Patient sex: F
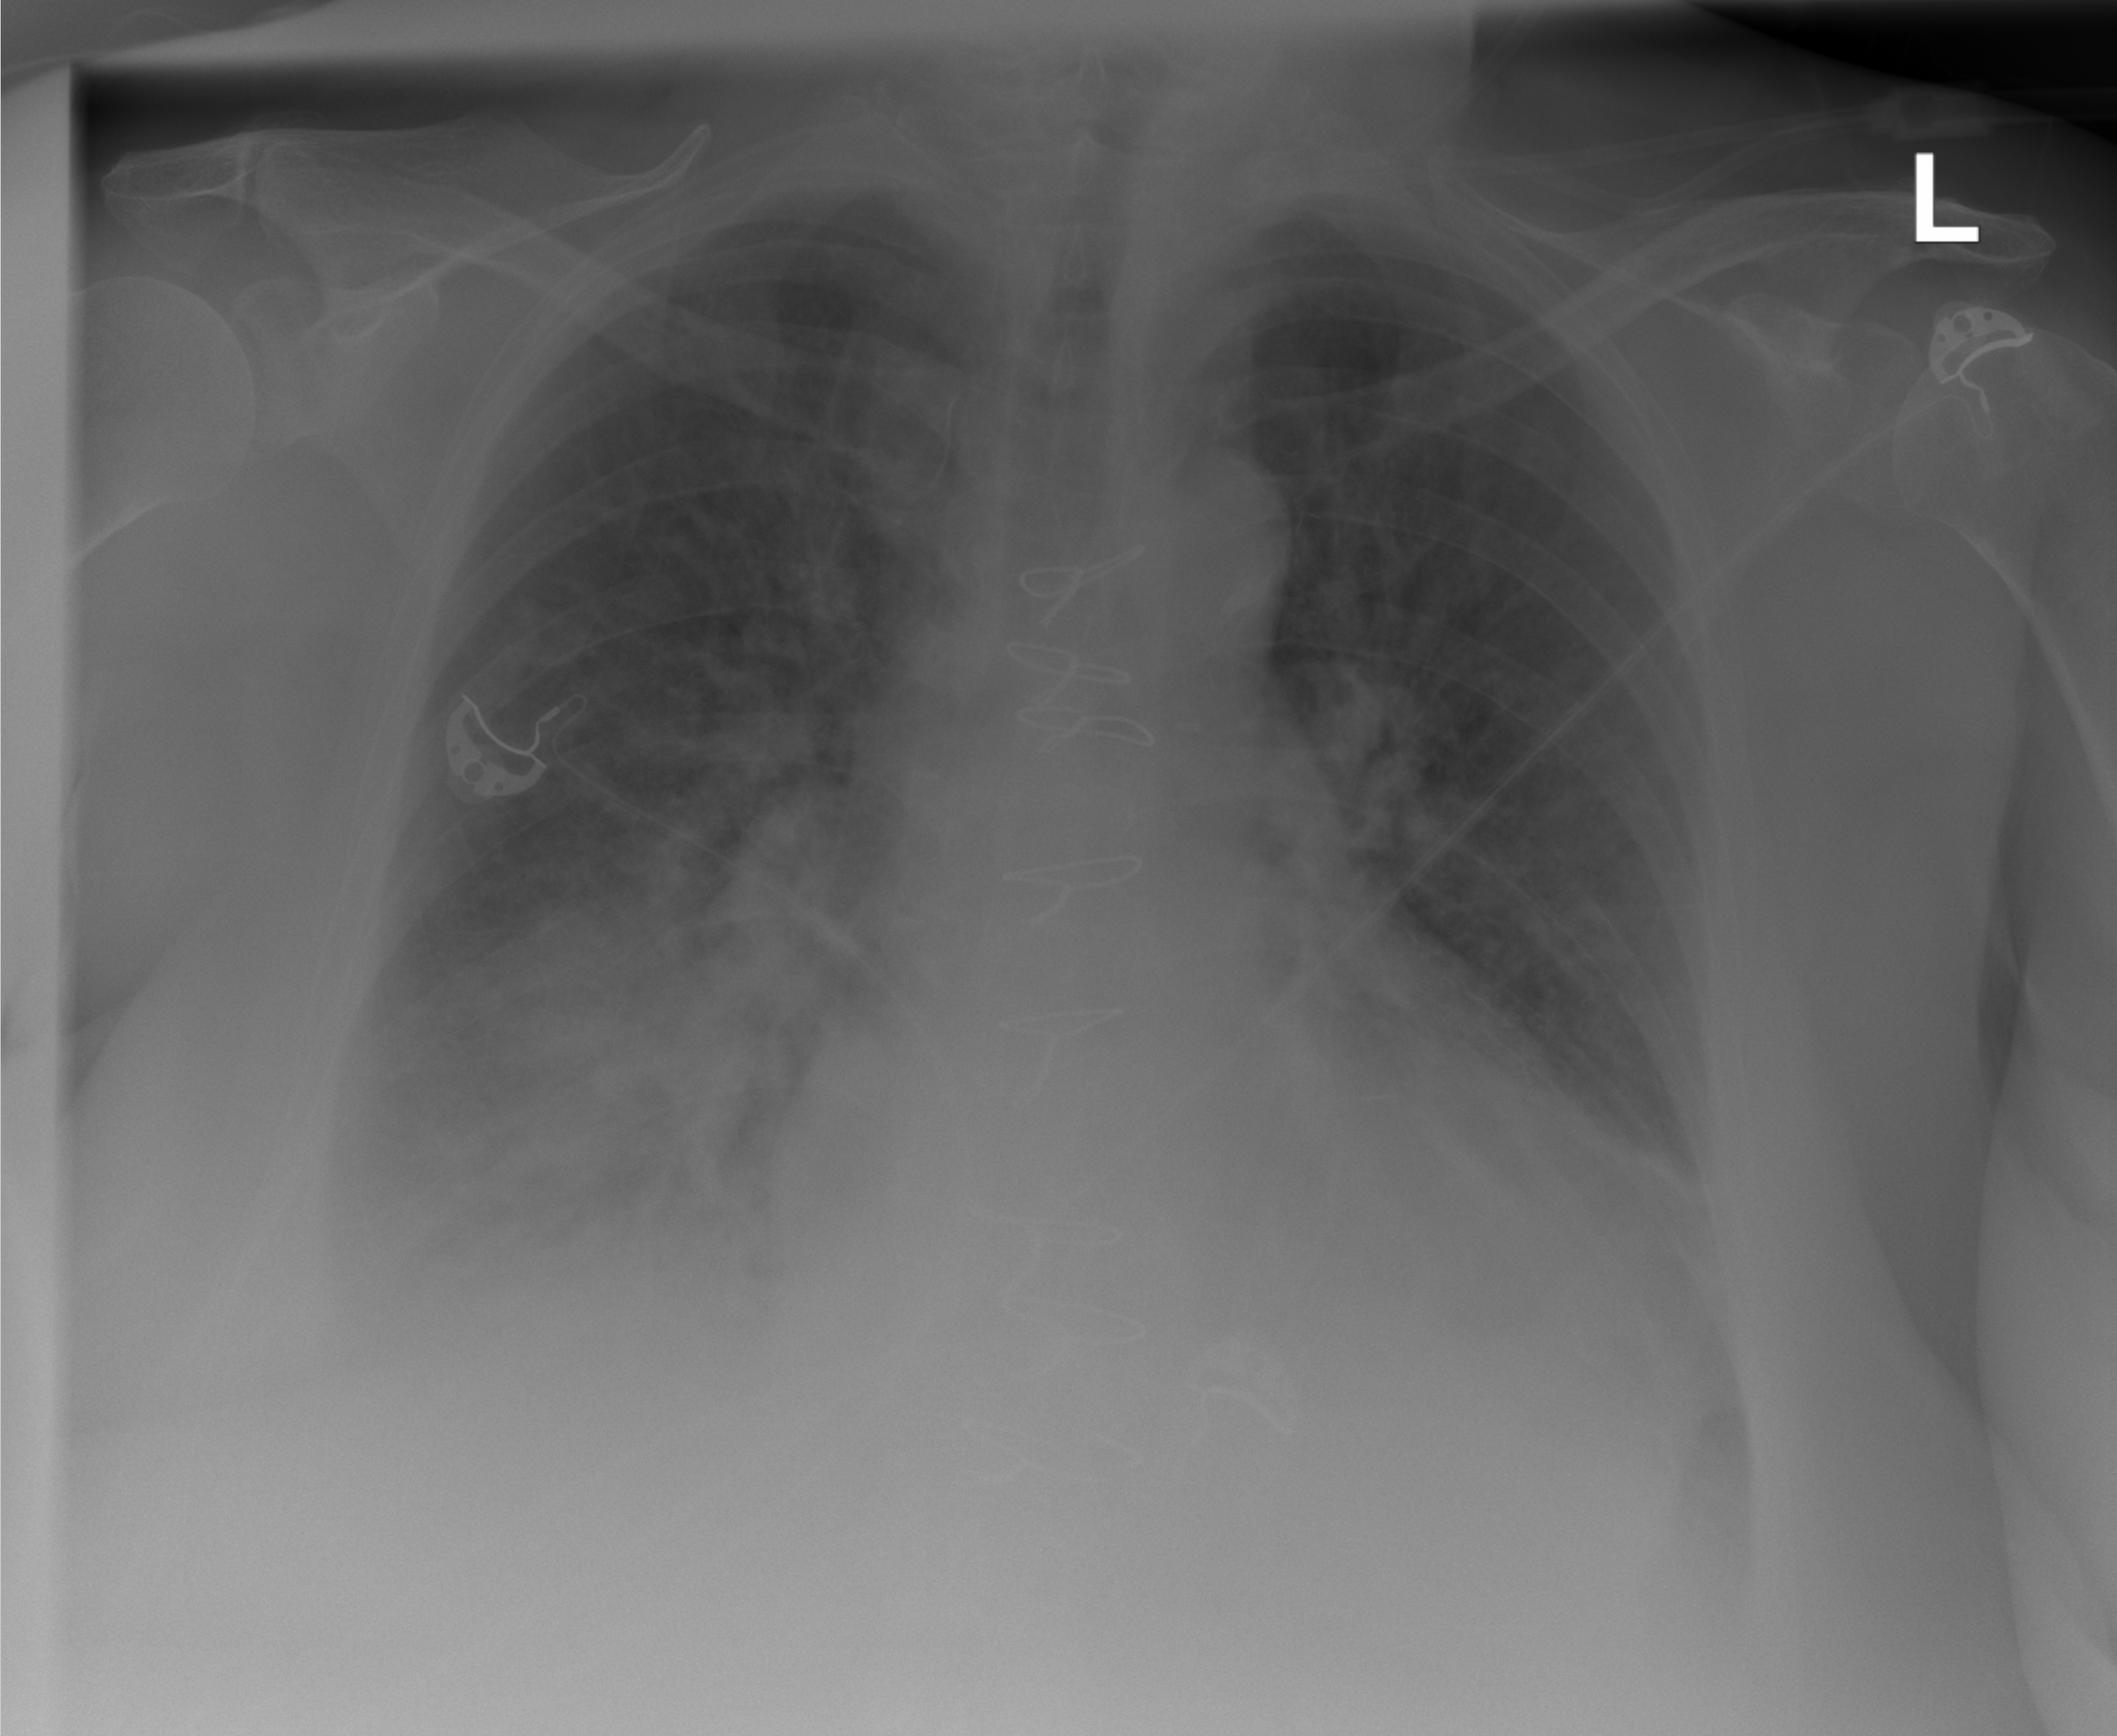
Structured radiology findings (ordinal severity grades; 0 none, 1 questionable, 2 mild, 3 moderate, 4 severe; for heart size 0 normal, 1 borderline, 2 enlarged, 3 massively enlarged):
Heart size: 2
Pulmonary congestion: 2
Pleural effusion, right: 3
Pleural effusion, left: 2
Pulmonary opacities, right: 3
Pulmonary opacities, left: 1
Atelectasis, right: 2
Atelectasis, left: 2